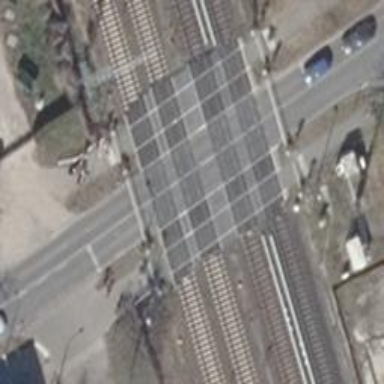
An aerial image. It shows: Level crossing along the railway with lights and saltire barriers. The crossing has double half barrier.